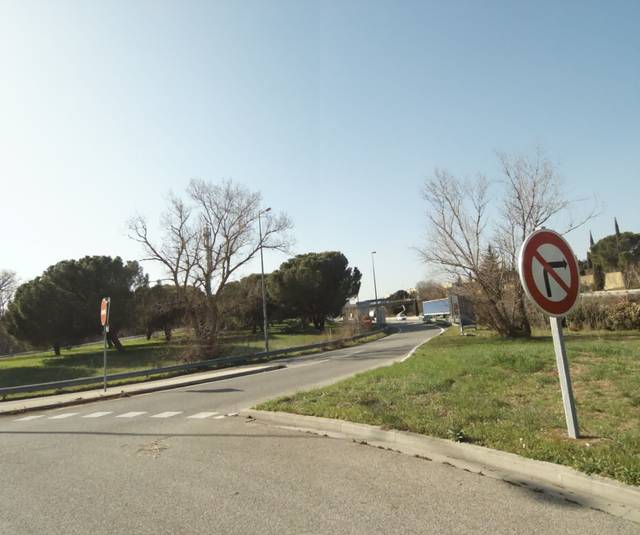
Region: France
Coordinates: 43.511, 5.445